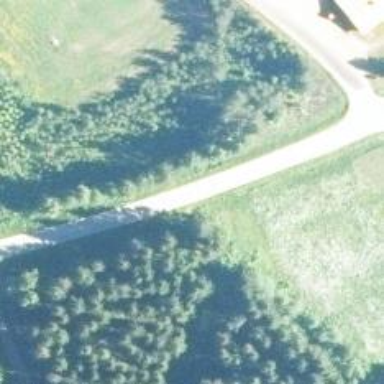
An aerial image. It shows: Tertiary road.